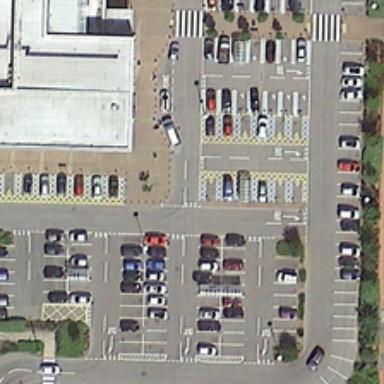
Many cars are in a parking lot near a building and some green trees .